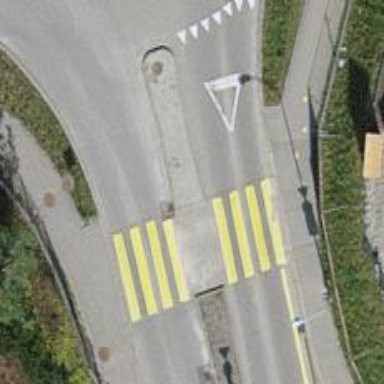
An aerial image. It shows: Uncontrolled zebra crossing on the road.